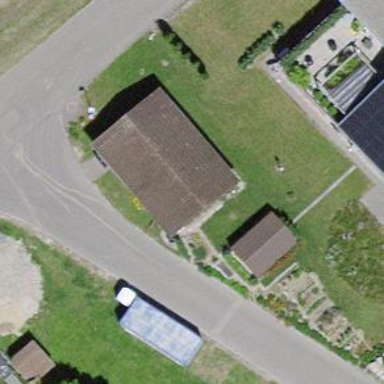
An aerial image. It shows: Service building.